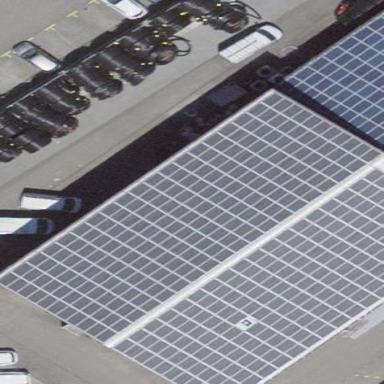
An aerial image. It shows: Solar power generator using photovoltaic panels.